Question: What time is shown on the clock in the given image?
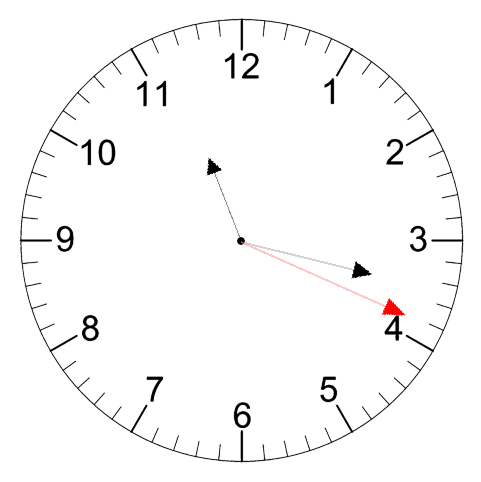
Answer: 11:17:19